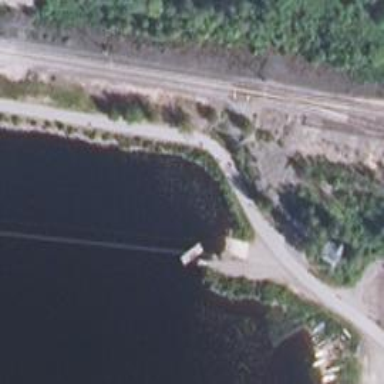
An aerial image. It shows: Slipway on leisure land.